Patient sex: M
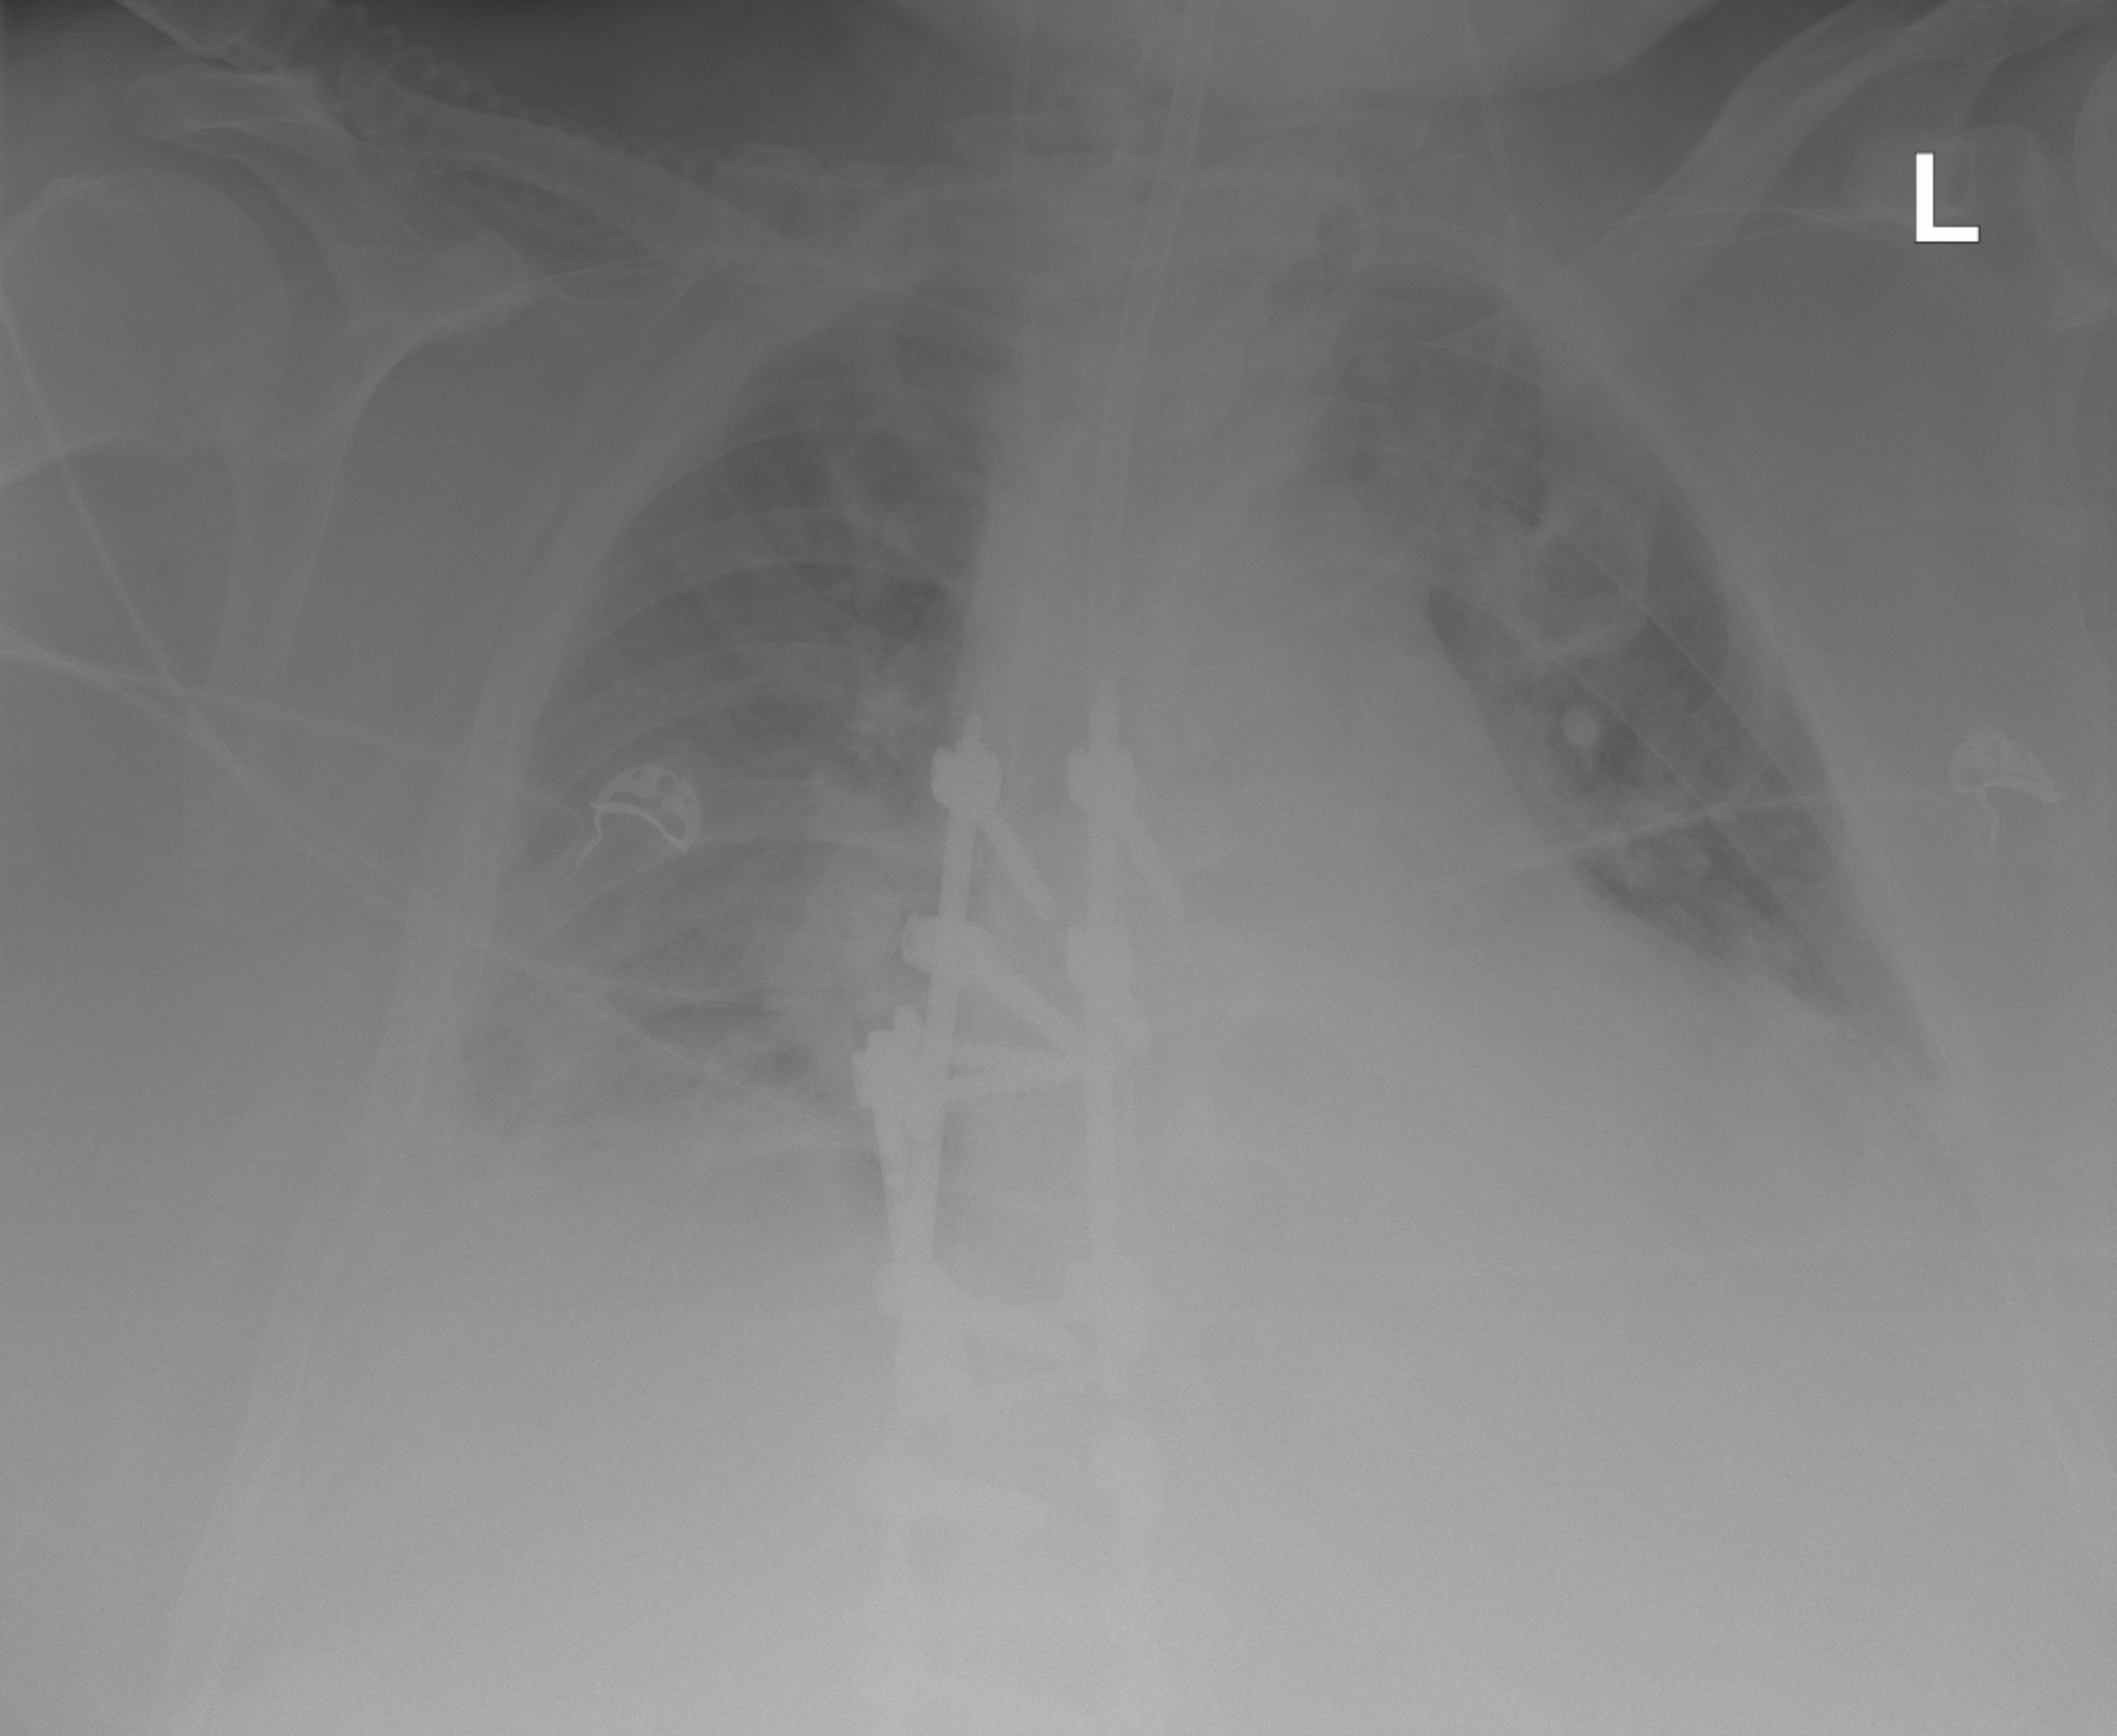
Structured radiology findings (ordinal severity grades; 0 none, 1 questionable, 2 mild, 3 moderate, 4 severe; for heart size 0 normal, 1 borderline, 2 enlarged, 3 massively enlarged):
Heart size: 2
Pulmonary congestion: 2
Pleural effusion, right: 2
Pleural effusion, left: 2
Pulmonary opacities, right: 0
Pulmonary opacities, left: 0
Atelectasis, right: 2
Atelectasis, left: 2